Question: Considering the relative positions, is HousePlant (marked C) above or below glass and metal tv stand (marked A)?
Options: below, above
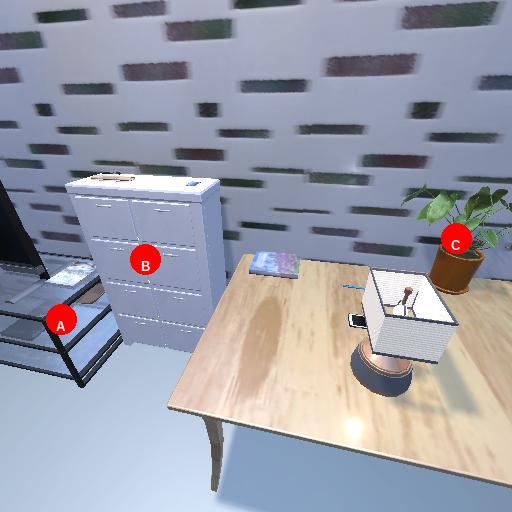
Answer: below